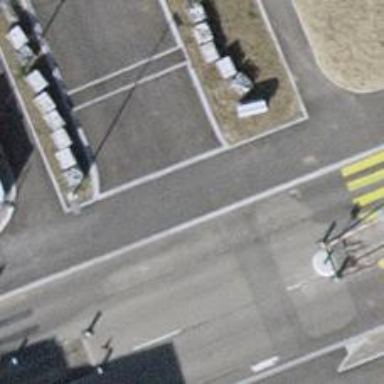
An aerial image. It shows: Uncontrolled crossing on the road.